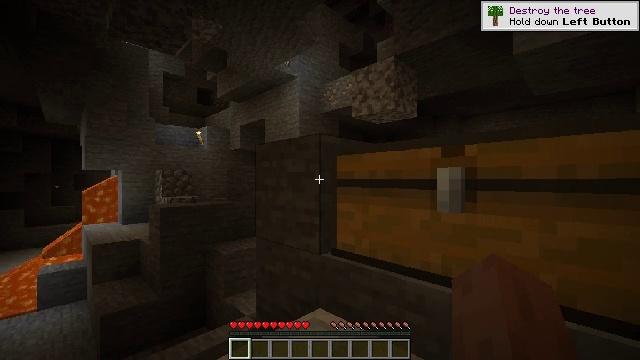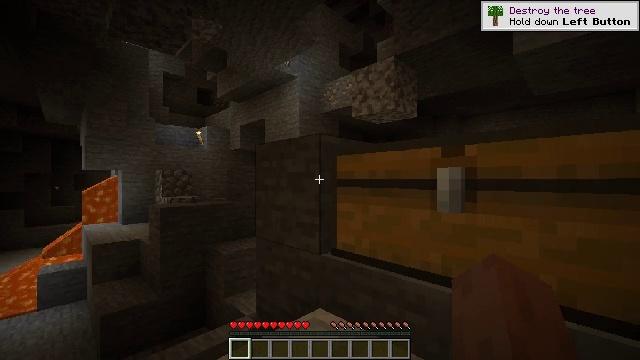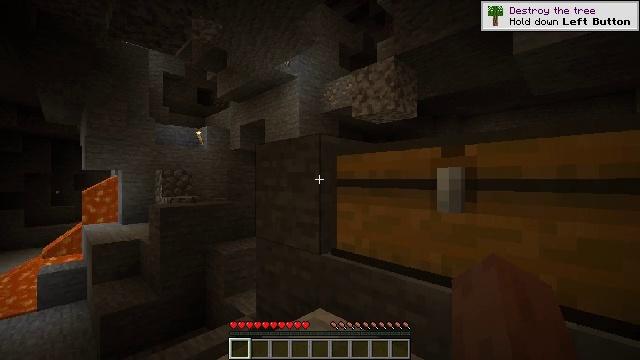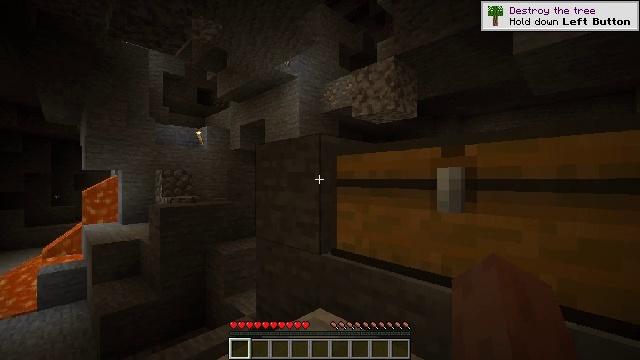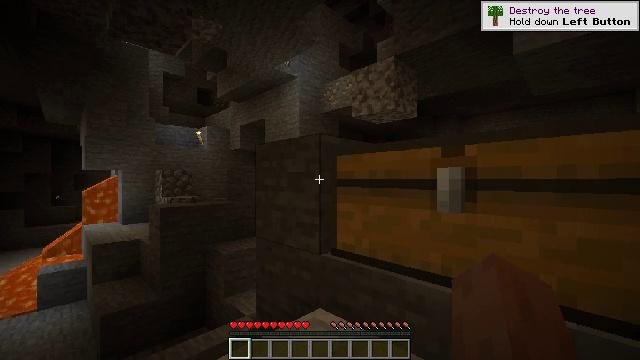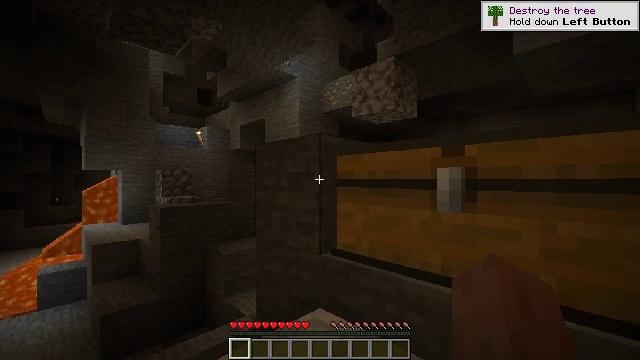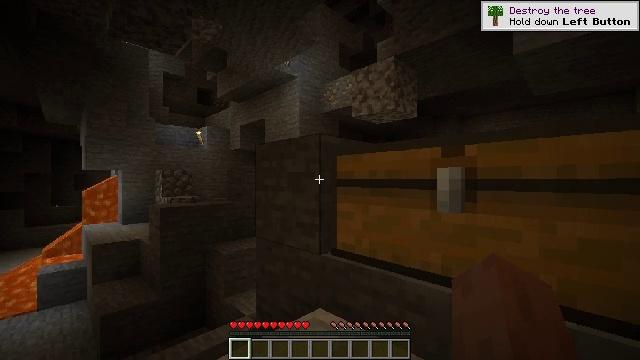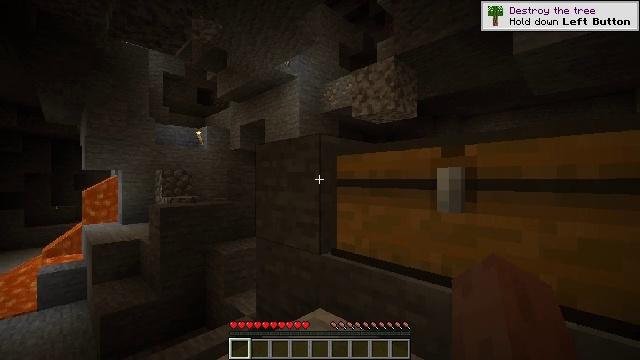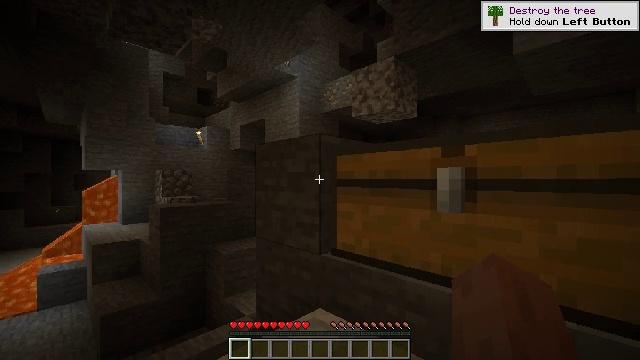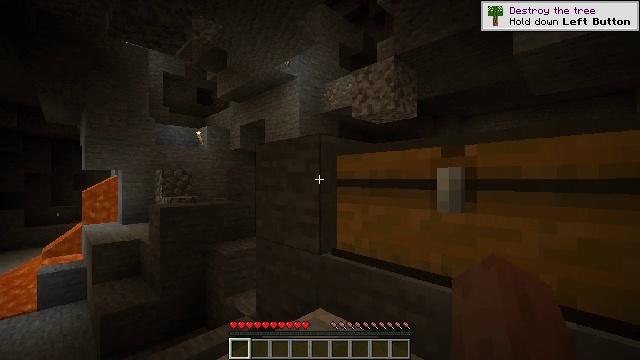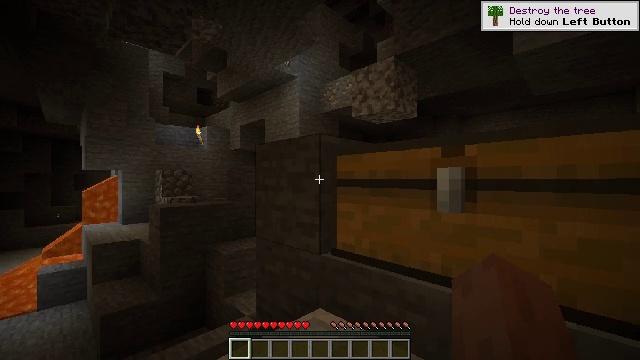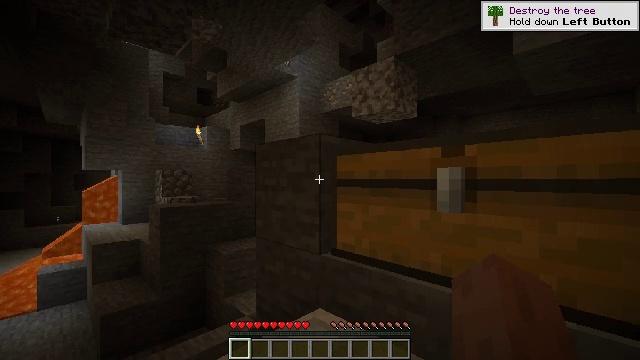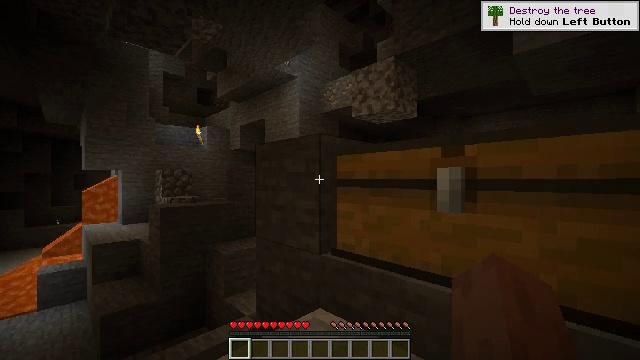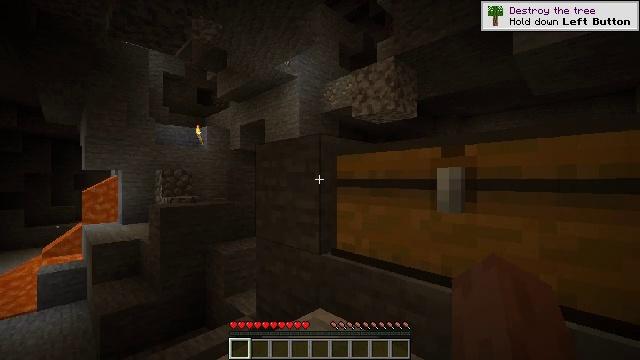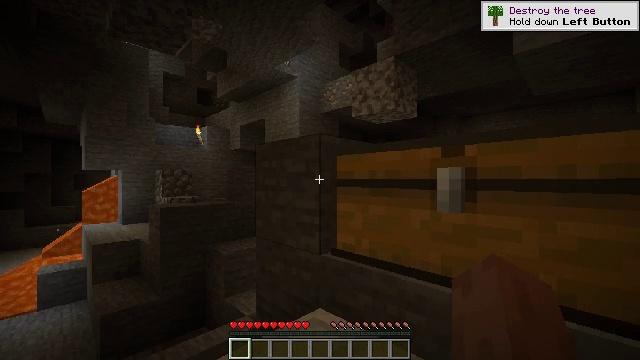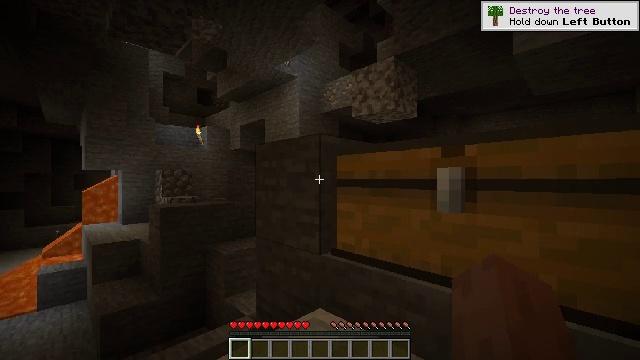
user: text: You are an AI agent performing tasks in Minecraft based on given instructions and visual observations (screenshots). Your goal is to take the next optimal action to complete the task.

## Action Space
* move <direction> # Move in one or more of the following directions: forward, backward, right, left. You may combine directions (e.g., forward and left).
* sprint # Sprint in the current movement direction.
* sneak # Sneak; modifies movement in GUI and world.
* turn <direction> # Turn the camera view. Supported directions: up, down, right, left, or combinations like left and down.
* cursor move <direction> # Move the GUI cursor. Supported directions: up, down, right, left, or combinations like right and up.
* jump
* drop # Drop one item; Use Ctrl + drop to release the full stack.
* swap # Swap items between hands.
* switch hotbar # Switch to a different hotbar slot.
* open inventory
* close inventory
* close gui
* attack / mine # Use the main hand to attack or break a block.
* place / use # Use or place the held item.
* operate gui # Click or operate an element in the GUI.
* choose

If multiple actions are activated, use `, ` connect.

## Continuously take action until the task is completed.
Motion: motion action
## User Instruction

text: Open the crafting grid to create iron leggings with iron ingots.
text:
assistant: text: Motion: no_op
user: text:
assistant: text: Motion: no_op
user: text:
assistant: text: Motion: no_op
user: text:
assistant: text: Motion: no_op
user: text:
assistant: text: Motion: no_op
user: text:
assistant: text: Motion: no_op
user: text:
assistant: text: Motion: no_op
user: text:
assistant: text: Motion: no_op
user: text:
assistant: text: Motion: no_op
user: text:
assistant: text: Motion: no_op
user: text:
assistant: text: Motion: no_op
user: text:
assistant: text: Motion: no_op
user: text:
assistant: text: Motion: no_op
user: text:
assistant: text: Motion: no_op
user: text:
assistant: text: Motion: no_op
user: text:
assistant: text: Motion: no_op
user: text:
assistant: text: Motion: no_op
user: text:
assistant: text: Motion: no_op
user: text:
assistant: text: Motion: no_op
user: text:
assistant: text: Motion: no_op
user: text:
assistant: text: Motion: no_op
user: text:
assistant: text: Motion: no_op
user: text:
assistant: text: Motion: no_op
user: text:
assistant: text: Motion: no_op
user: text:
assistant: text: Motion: no_op
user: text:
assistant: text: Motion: no_op
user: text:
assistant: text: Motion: no_op
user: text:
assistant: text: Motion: no_op
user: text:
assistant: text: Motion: no_op
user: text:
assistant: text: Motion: no_op